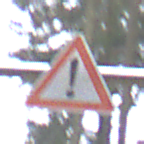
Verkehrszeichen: Gefahrenstelle
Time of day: Midday
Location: Outdoor (Nature)
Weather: Overcast
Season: NotSpecified
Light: Natural